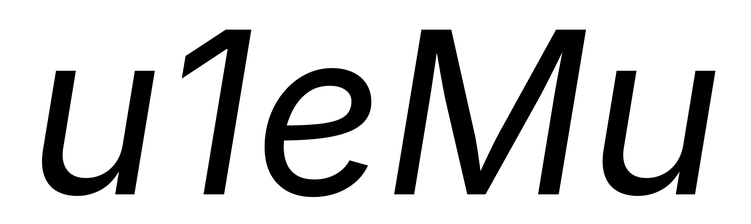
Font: Inter-Italic_Italic